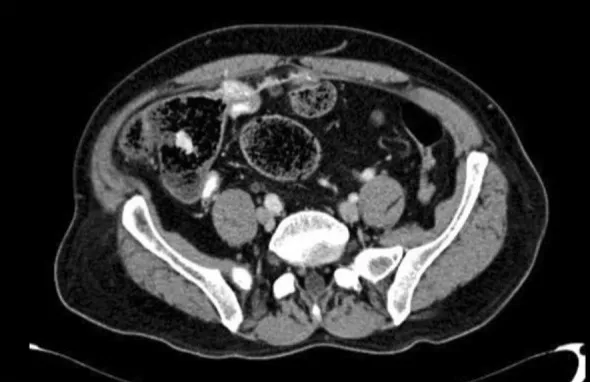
A mesh graft is noted at the level of the cecum and medial to that a dense opacity of about 7.7 x 6.7 x 4 cm noted, which is medially of low attenuation and contains some air bubbles. (Inflammatory process or infectious process at the level of the cecum medial to the mesh).
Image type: radiology (ct)